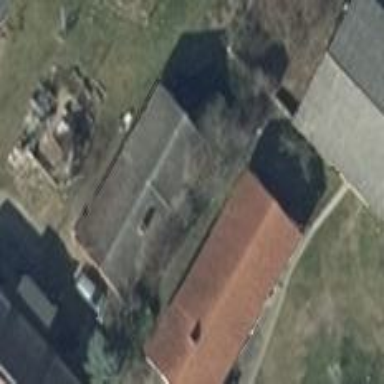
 oriented along the structure. The roof is painted grey."